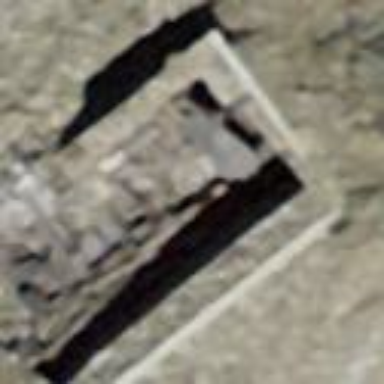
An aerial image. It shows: The ruins of historic military shelter.